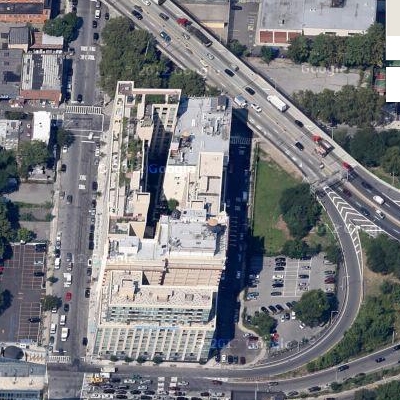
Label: cIndustry